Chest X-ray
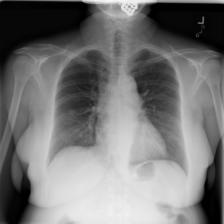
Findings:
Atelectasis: negative
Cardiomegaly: negative
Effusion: negative
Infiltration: negative
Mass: negative
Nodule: negative
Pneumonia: negative
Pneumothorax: negative
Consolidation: negative
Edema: negative
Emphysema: negative
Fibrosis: negative
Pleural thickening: negative
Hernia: negative